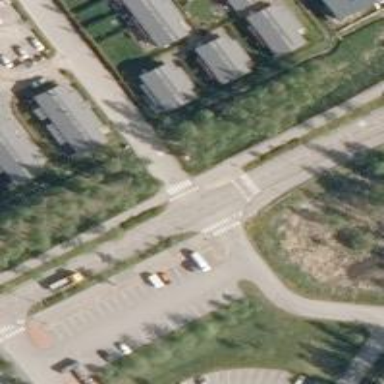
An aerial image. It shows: Crossing on asphalt cycleway.